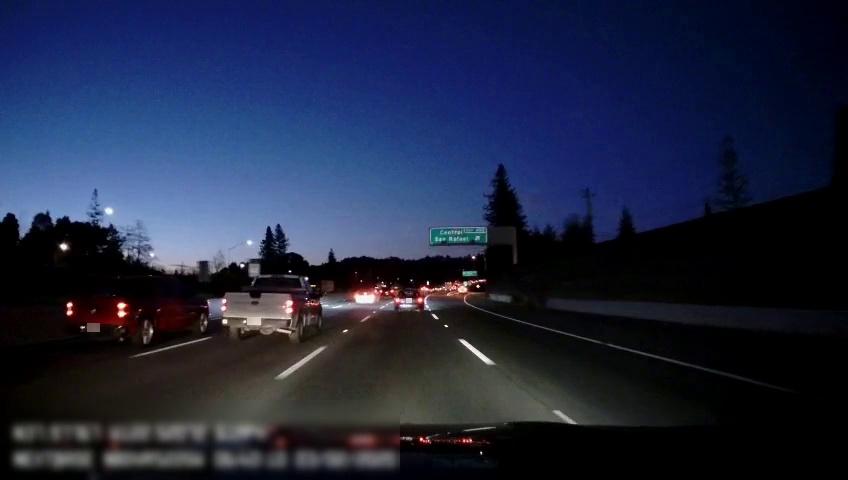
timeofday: Night
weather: Other
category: Drivable Space
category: Vehicles | Car
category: Vehicles | SUV
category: Vehicles | Car
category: Vehicles | Truck
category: Vehicles | Truck
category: Vehicles | Truck
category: Lanes | Alternate Lane
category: Lanes | Alternate Lane
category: Lanes | Current Lane
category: Lanes | Current Lane
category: Lanes | Alternate Lane
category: Traffic | Signs
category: Traffic | Signs
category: Traffic | Signs